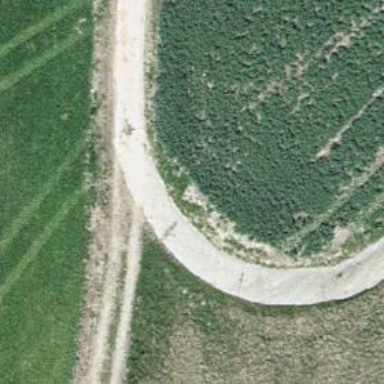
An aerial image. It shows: Gravel track with grade1 track type.